Question: In a K&R ebook I've been reading I came across this code:

And my concern was in the line:
'''
allocbuf + ALLOCSIZE - allocp >= n
'''
The code takes the address of where the buffer begins and calculates, using the index of the pointer to itself as well as the maximum buffer length constant defined above, the total remaining allocations.
Now, I understand that if you were to define a character pointer, for example, then were to arithmetically increment it by one:
'''
char *ptr = "array";
ptr++;
'''
Then you would get the second position, 'r' above, in memory. The, in memory, actually increments by sizeof(char) units.
---
So, given that arrays operate under the guise of pointers:
'''
allocbuf + 10000
'''
Is the final allocated slot in the array, correct? Since the pointer is of type char, 10000 'slots' later is actually 10,000*sizeof(char) slots later.
To clarify this concept in my mind, given a random memory address say <PHONE>, does <PHONE> represent a bit, byte or some other metic past the address?
That is:
'''
void *ptr = "sherrellbc";
ptr++;
'''
Where is ptr now? Is it at some pointer between the 's' and 'h' since type void gives no information regarding step length (as in, a char pointer would increment by sizeof(char)).
In essence, what metric is memory stored using? Bits bytes, nibbles, etc?
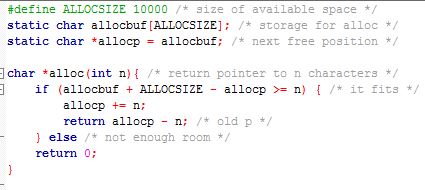
Answer: Memory addresses are byte addresses on every computer you're likely to use, even ones that don't have byte-level memory operations. Some compilers define incrementing a 'void *' as adding one to the pointer, but it's not portable.